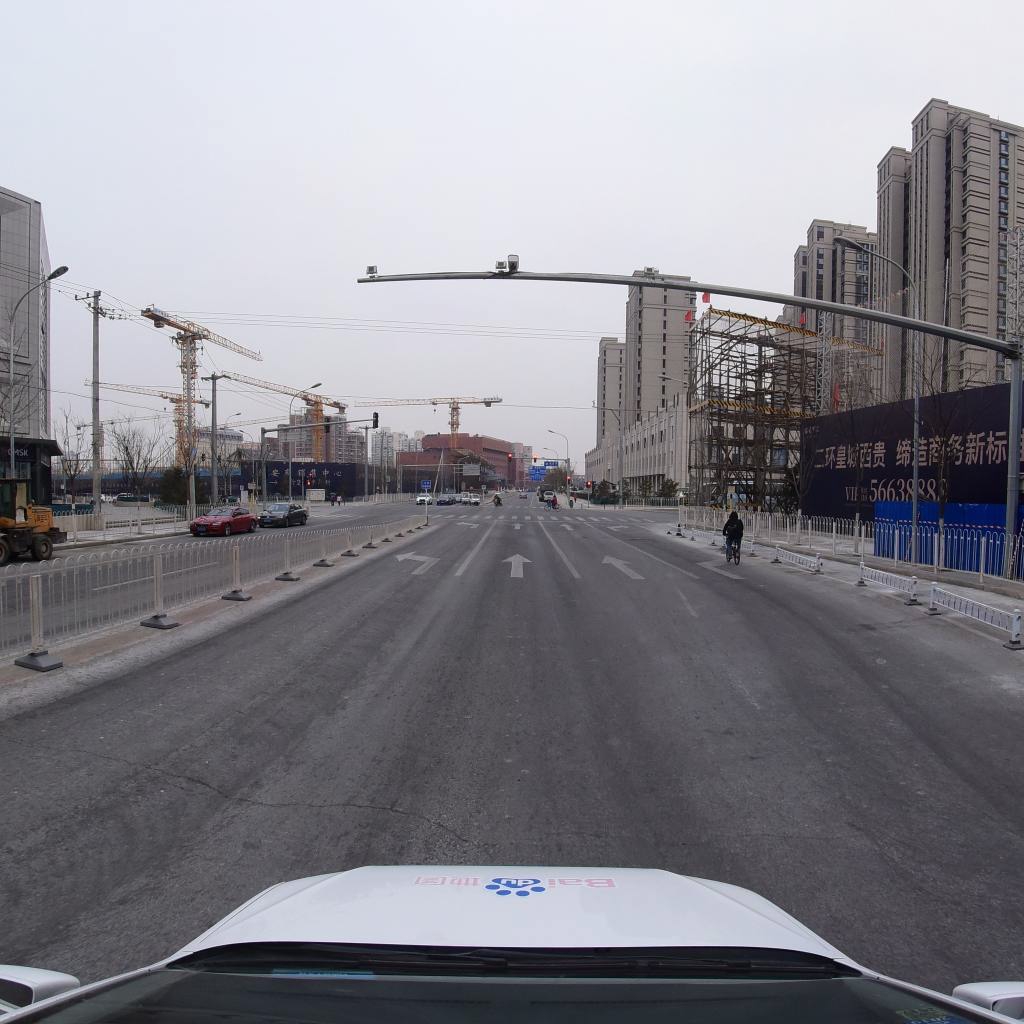
Region: Fengtai
Road damage annotations: transverse crack, transverse crack